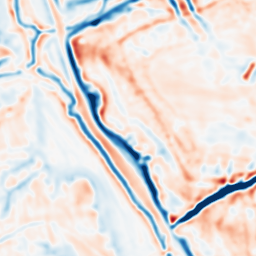
Category: multiscale
Decomposition family: dog
Decomposition parameters: sigma_low: 2
sigma_high: 5
Upsampling method: bilinear
Upsampling parameters: scale: 8
Upsampling scale: 8